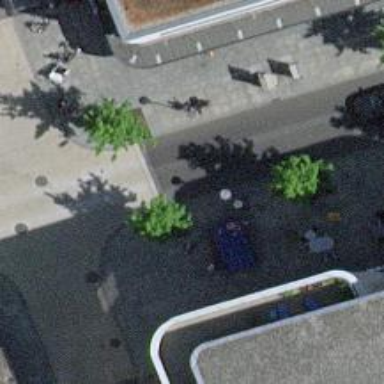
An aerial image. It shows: Blue bench.